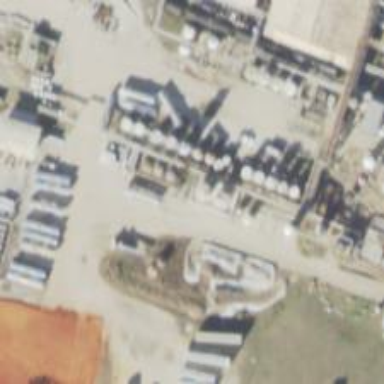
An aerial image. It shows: Silo.